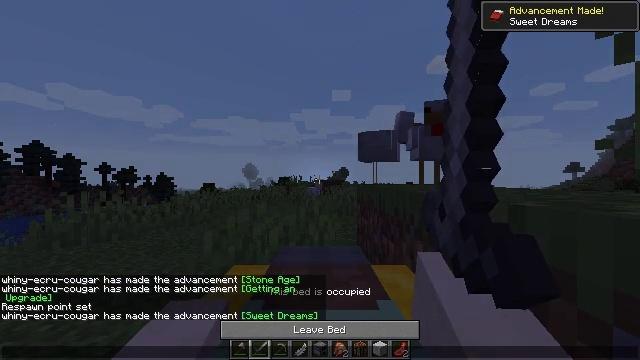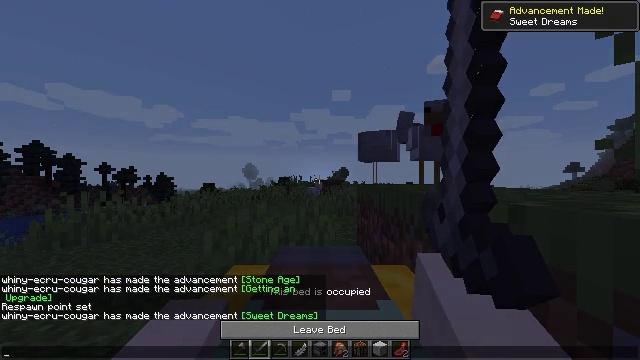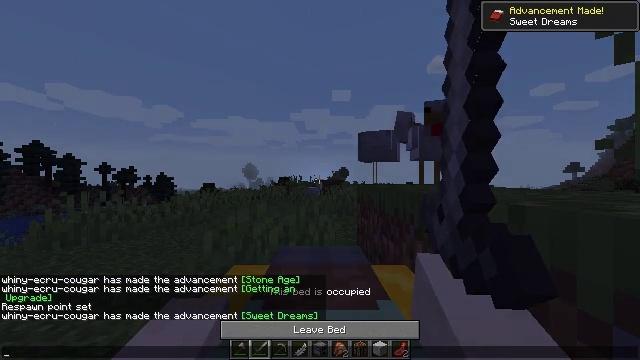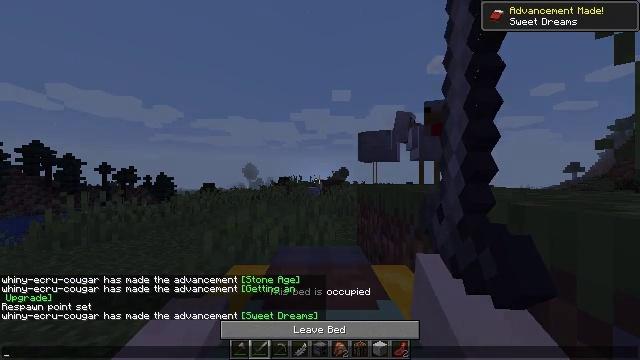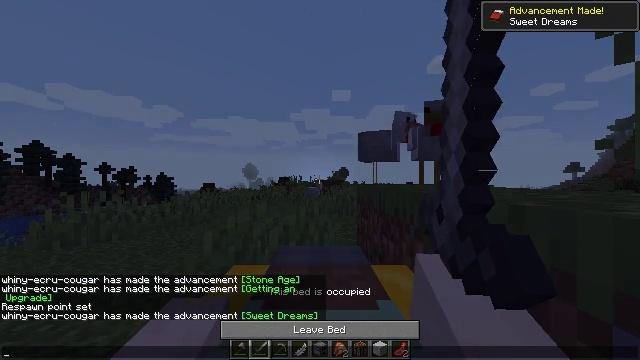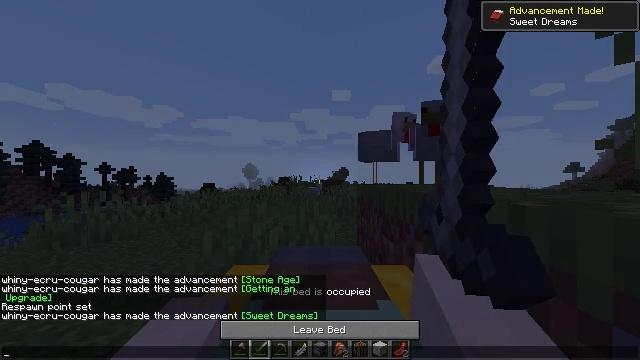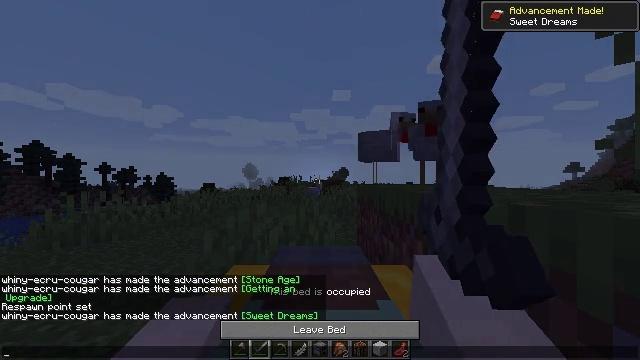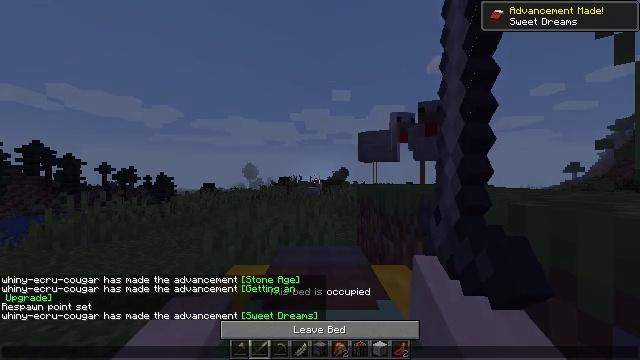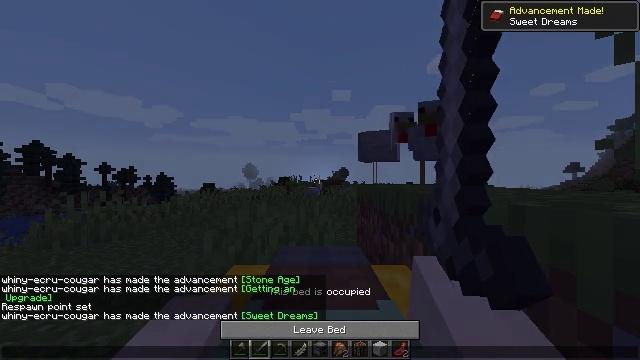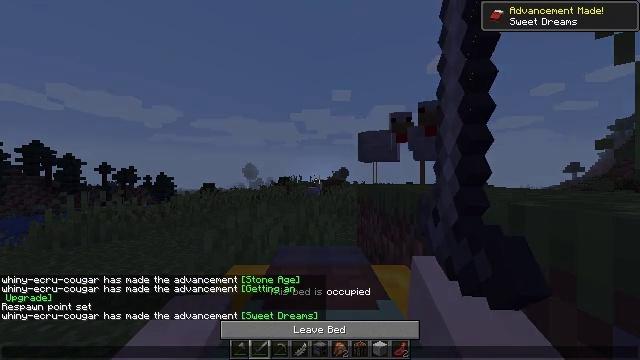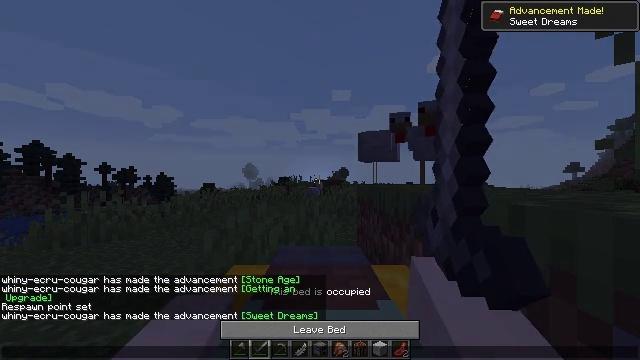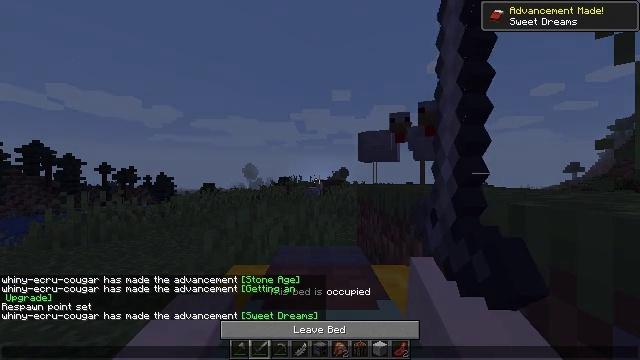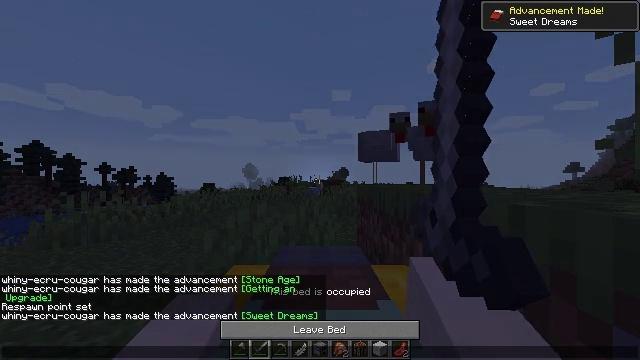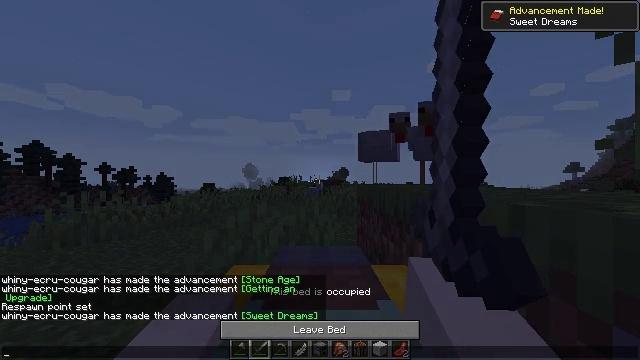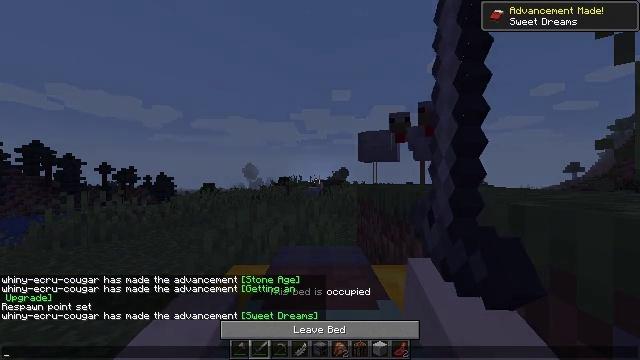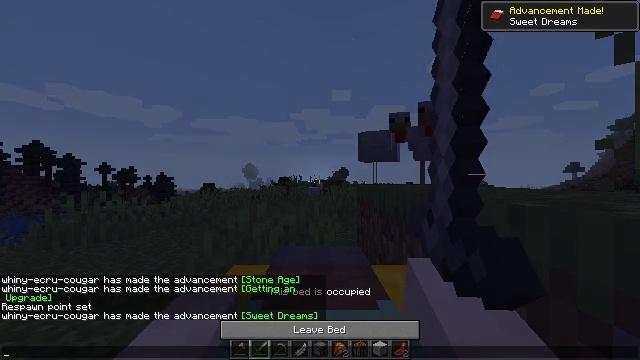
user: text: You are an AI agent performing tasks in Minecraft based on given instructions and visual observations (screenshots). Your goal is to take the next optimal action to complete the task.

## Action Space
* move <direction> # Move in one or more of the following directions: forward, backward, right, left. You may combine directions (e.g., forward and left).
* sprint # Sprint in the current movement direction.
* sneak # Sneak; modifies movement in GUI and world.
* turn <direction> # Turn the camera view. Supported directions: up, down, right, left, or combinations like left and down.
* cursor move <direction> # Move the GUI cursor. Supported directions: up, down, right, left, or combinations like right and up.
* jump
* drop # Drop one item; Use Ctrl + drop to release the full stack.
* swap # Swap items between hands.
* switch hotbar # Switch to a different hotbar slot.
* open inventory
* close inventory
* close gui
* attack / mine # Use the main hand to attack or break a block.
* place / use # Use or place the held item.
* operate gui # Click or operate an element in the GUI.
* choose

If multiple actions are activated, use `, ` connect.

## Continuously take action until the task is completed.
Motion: motion action
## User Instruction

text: Collect the yellow bed from its place.
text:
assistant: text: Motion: no_op
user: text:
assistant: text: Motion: no_op
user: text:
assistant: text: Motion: no_op
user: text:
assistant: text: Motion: no_op
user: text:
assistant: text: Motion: no_op
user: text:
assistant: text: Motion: no_op
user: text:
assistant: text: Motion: cursor move up
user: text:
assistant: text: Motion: cursor move up
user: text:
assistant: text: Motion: no_op
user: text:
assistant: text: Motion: no_op
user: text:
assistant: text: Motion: no_op
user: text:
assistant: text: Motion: no_op
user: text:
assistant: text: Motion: no_op
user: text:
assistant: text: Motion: no_op
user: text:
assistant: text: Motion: no_op
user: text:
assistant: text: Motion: no_op
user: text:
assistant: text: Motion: no_op
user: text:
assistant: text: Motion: no_op
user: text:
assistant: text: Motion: no_op
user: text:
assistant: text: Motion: no_op
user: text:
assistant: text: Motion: cursor move right
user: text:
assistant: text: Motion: no_op
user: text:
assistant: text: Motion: no_op
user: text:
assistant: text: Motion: no_op
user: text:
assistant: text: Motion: no_op
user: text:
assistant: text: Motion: no_op
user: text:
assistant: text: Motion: no_op
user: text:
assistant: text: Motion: no_op
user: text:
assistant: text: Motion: no_op
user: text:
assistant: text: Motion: no_op